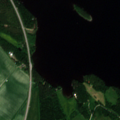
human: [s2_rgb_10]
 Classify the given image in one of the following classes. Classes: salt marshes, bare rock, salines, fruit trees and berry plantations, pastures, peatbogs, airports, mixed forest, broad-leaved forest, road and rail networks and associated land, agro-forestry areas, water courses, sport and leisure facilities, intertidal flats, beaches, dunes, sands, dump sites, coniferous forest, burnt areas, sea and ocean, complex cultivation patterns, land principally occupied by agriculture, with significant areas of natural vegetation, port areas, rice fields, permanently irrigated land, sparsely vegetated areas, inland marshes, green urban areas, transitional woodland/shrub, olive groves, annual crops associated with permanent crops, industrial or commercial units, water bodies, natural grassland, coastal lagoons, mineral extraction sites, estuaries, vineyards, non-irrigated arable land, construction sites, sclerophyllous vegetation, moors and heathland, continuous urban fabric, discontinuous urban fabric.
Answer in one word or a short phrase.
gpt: non-irrigated arable land, mixed forest, water bodies